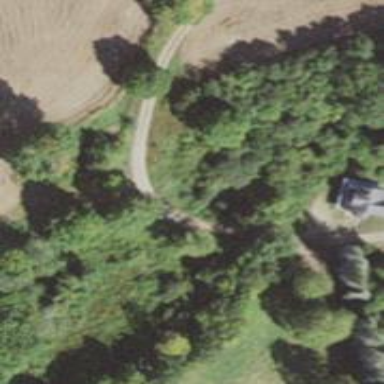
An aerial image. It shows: Driveway leading to service road.